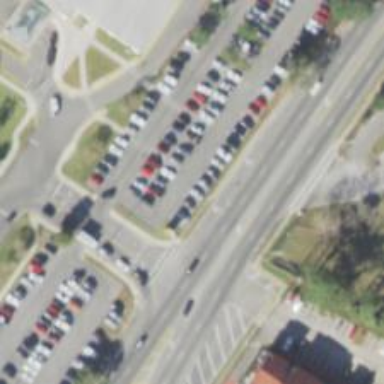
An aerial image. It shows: Parking space is available.